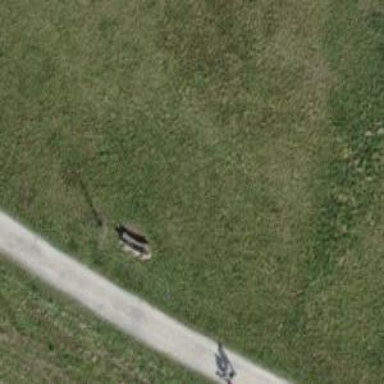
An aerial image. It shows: Brown bench.